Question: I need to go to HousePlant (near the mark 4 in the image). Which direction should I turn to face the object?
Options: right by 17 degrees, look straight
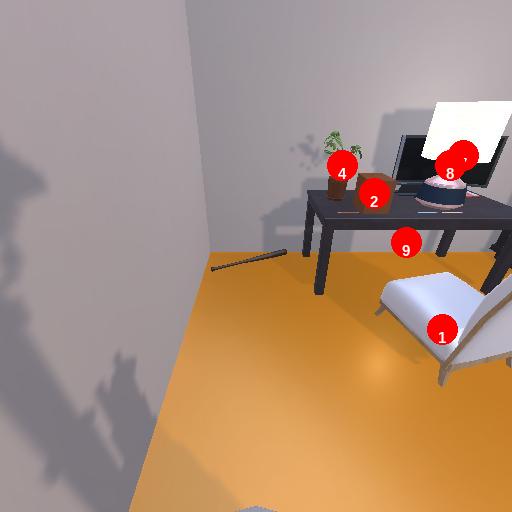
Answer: right by 17 degrees